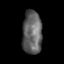
Tissue: skin
Cell type: Fibroblasts
Senescence score: 0.7371
Nuclear area (px): 836
Mean DAPI intensity: 98.511